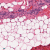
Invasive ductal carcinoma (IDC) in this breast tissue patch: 0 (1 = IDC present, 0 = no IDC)